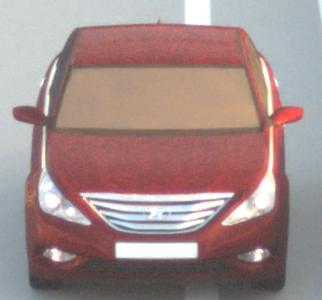
Make: Hyundai
Model: Sonata
Detailed model: Gen. 6 YF
Model produced from: 2009
Model produced until: 2016
Doors: 4
Color: red
Road condition: dry road
Daytime: sunrise or sunset
Contrast: medium contrast